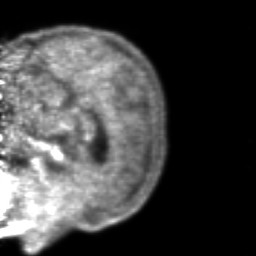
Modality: PET
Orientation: sagittal
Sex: male
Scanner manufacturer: ge